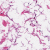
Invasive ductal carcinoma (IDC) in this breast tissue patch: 0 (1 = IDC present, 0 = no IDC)